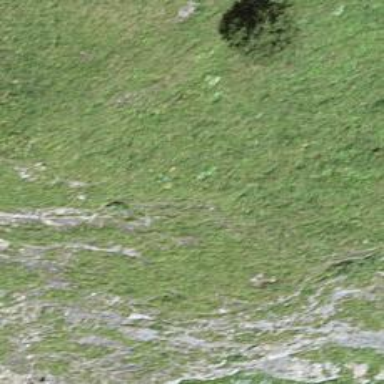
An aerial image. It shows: Natural cliff.